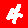
Digit: 4